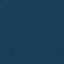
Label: SeaLake